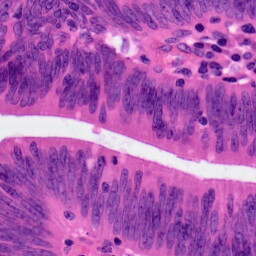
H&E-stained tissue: Colon